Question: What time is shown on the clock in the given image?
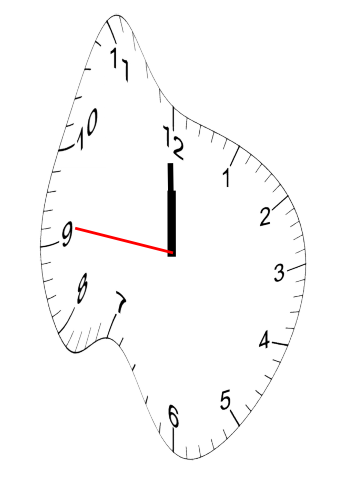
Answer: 11:59:46